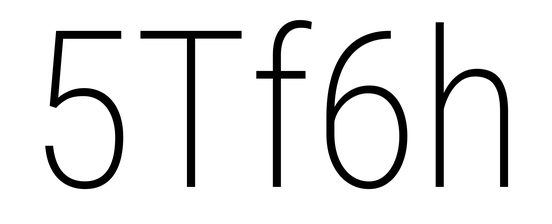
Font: Roboto_Condensed_ExtraLight